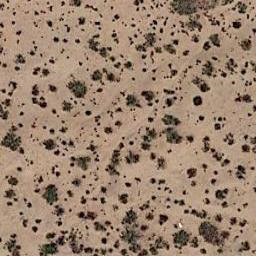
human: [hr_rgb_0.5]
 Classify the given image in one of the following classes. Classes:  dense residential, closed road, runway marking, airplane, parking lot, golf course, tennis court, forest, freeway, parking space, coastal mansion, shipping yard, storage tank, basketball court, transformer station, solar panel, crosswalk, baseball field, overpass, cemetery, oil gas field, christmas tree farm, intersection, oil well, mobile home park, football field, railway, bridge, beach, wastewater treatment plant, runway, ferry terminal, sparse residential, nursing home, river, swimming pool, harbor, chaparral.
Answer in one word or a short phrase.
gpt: chaparral